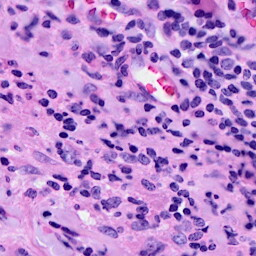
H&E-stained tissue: Breast